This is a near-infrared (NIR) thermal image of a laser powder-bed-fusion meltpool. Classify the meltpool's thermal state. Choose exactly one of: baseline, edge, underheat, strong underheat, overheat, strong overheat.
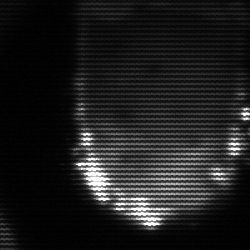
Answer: baseline